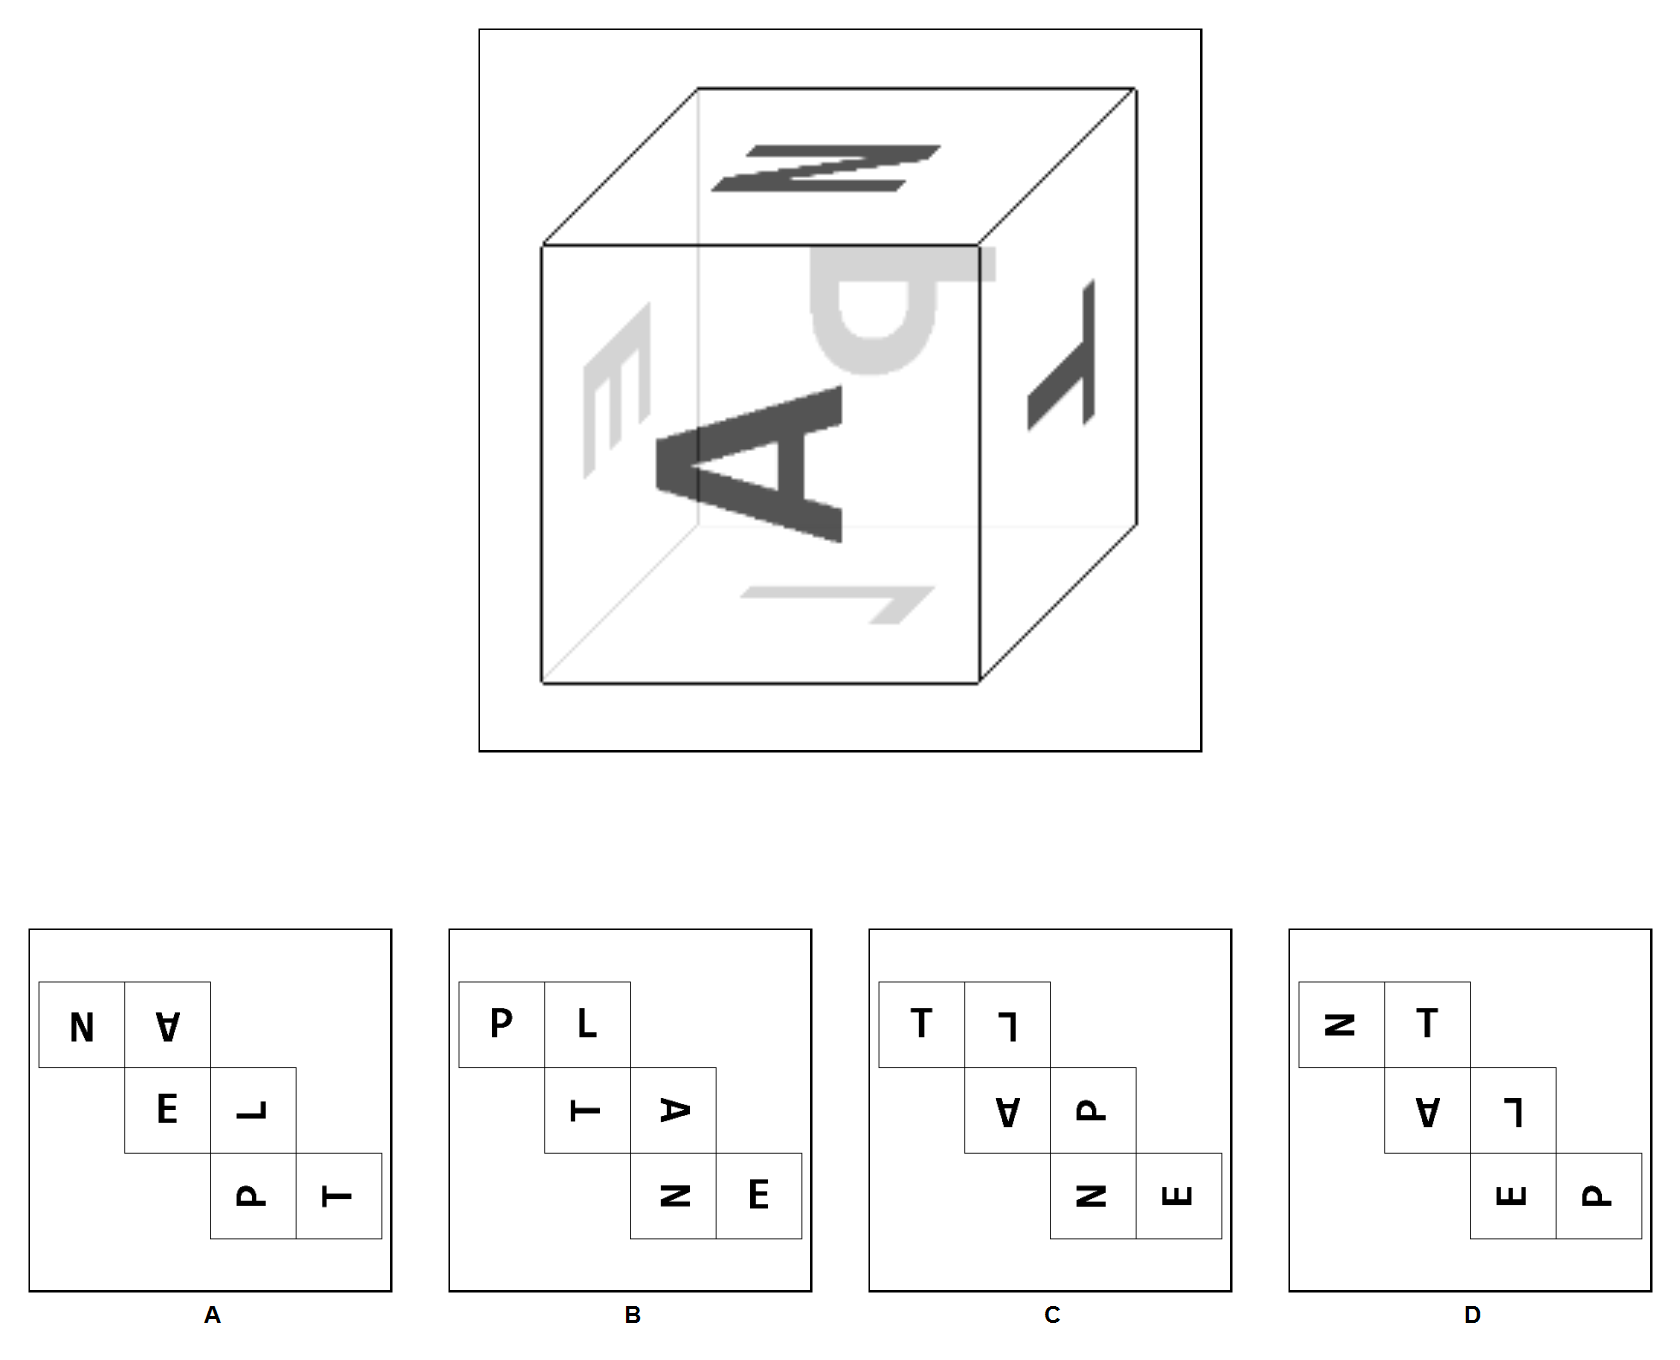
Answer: C